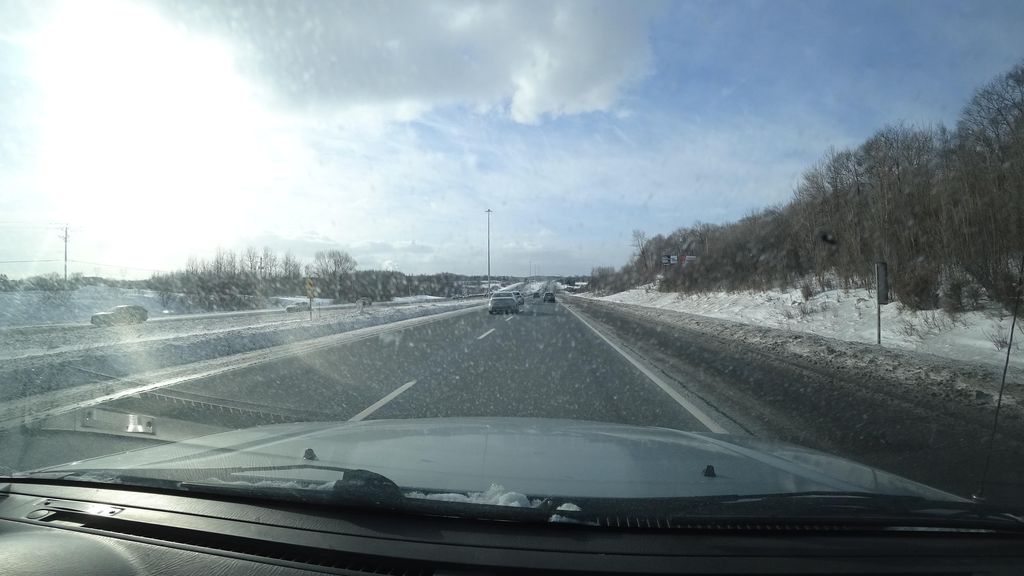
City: quebec_city